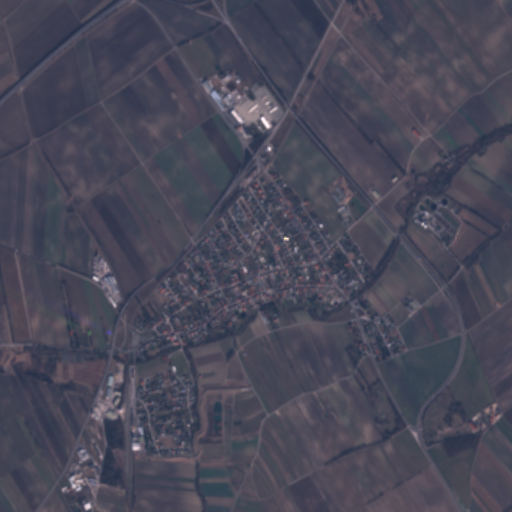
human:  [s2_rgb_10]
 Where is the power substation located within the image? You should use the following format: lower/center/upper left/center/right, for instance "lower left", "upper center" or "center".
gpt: The power substation is located in the center right of the image.
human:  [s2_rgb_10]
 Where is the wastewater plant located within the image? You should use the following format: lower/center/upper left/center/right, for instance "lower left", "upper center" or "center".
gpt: The wastewater plant is located in the center right of the image.
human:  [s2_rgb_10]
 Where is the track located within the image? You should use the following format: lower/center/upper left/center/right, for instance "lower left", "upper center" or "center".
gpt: There is no track in the image.